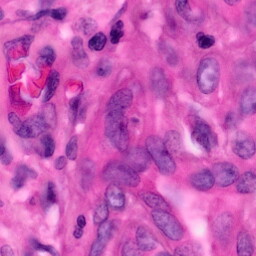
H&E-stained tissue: Pancreatic